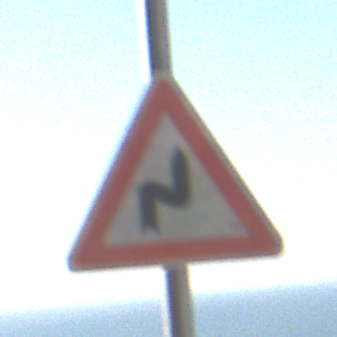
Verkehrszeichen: DoppelkurveRechts
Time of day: MorningAfternoon
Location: Outdoor (Urban)
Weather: Clear
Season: NotSpecified
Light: Natural